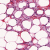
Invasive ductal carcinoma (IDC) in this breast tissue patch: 0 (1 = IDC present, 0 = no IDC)